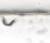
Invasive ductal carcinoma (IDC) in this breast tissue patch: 0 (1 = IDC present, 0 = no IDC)